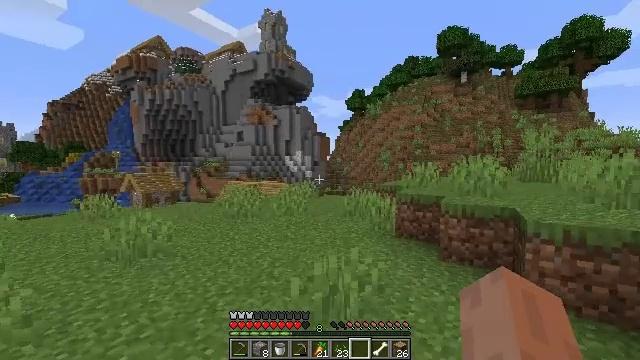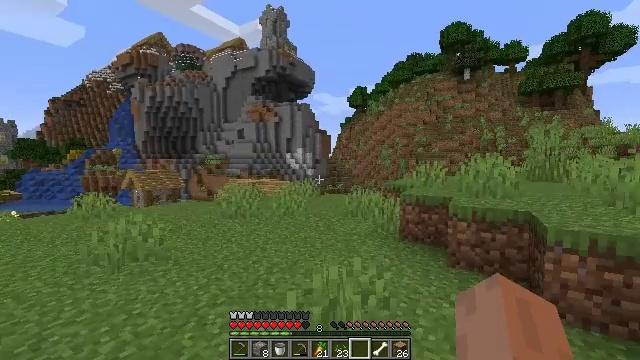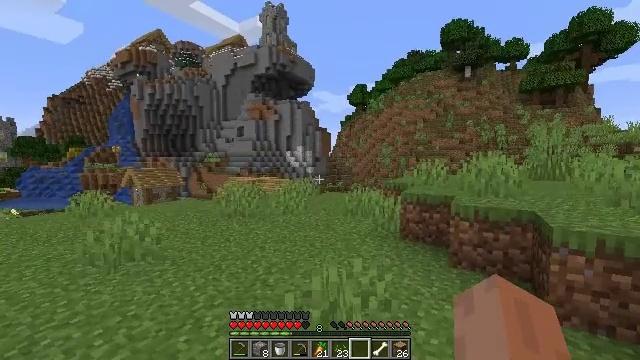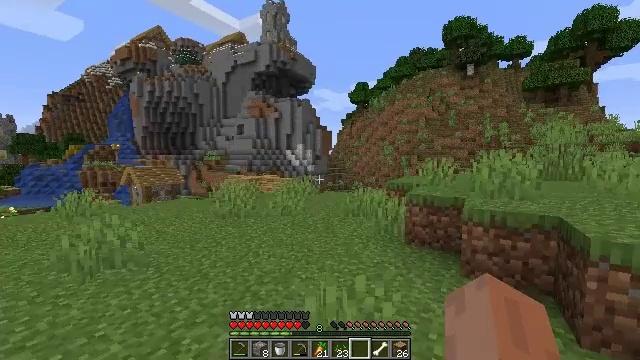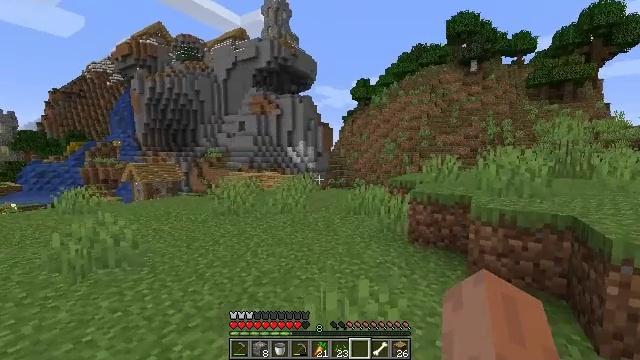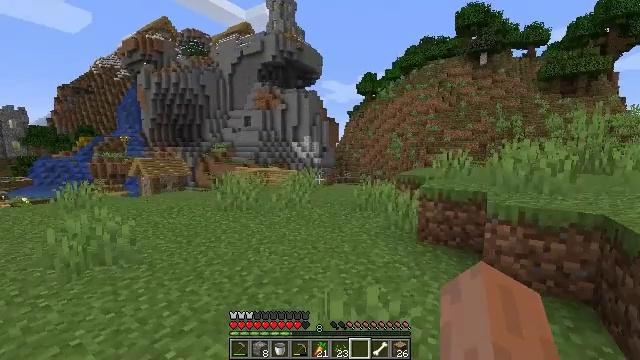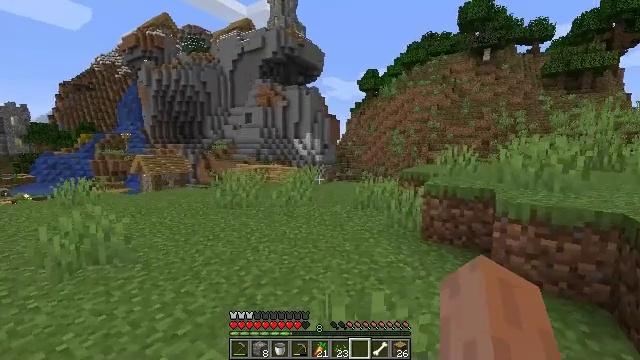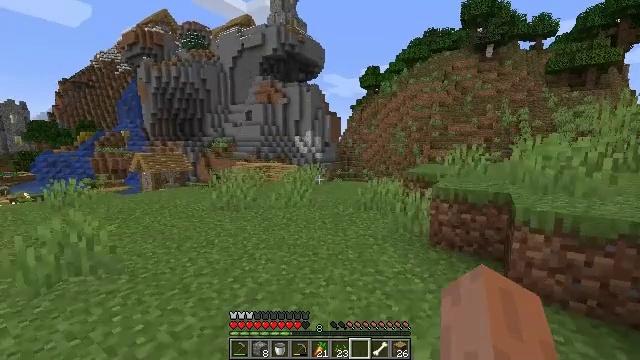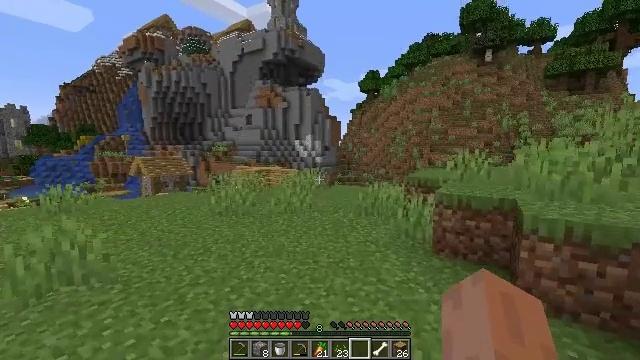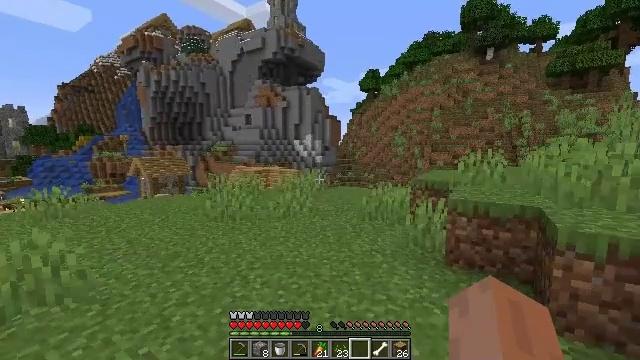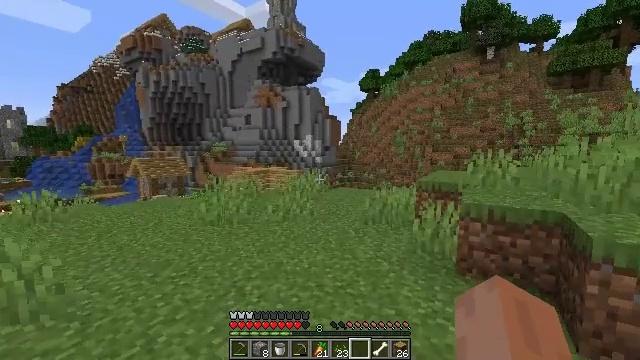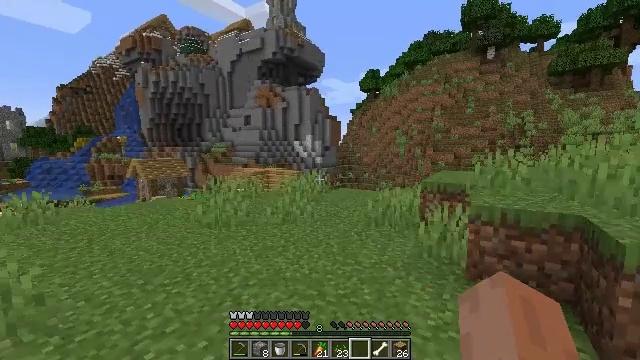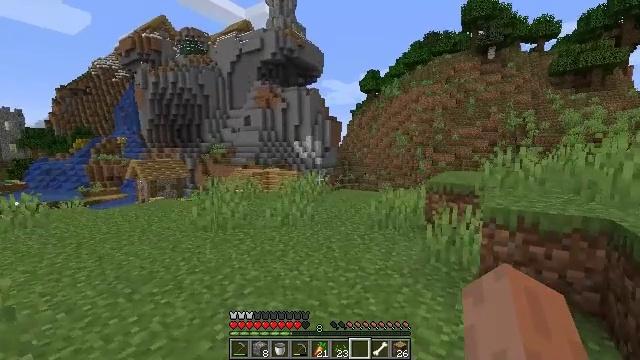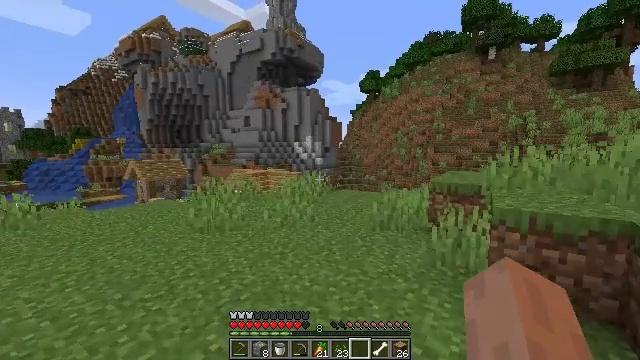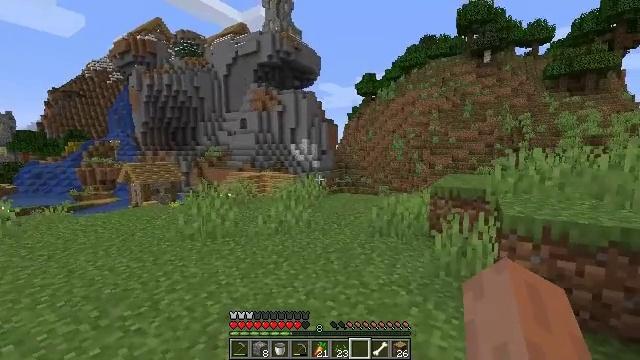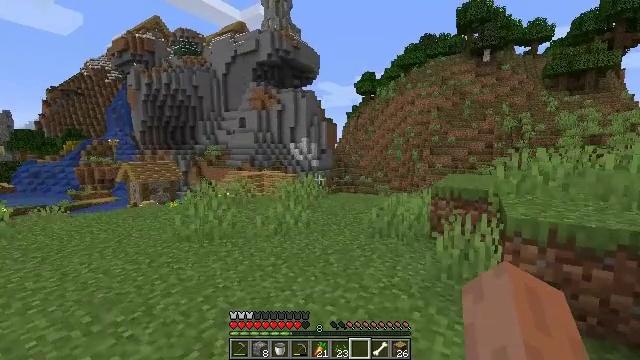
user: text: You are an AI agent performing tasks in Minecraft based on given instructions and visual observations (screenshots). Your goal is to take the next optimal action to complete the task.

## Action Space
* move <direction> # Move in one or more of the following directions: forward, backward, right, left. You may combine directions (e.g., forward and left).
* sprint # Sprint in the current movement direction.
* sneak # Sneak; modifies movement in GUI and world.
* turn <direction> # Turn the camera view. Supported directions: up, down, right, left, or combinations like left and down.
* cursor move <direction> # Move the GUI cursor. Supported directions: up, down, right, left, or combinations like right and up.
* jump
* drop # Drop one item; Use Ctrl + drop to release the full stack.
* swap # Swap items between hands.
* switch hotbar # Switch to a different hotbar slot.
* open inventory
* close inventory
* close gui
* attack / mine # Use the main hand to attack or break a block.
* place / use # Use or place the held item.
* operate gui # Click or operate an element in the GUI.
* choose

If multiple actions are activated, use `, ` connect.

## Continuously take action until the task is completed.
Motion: motion action
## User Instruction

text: Break the bookshelf for books.
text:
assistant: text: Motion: move forward
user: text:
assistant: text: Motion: move forward
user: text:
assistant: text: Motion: move forward
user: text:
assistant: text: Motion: move forward
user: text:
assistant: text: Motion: move forward, turn left and down
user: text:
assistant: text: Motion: move forward
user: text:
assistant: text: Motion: move forward
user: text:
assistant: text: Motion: move forward
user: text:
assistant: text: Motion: move forward
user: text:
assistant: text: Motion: move forward
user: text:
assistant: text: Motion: move forward
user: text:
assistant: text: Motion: move forward
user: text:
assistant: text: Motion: move forward
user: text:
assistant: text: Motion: move forward
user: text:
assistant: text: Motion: move forward
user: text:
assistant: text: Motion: move forward
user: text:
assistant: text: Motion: move forward
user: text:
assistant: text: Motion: move forward
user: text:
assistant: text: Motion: move forward
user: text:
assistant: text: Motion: move forward
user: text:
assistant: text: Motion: move forward
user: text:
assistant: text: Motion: move forward
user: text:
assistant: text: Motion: move forward
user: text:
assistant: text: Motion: move forward
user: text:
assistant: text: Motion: move forward
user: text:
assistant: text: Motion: move forward
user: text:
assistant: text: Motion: move forward, sprint
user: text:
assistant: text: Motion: move forward, sprint
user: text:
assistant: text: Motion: move forward, sprint
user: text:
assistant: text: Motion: move forward, sprint